Question: When I type into the EditText box, the RelativeLayout containing it does not expand. The problem is I want it to.
Here's a visual display of the problem:

There's about 5 lines of gibberish typed in there and you can see the 2nd to last line cut off. Up to a maximum of 5 lines should be showing, but they're not, most likely because they're inside a layout whose height is set to wrap the contents. How can I make the parent layout expand when the EditText expands?
Here is the problem xml displaying the message box you see in the picture:
'''
<RelativeLayout
android:id="@+id/group_chat_form"
android:layout_width="match_parent"
android:layout_height="wrap_content"
android:layout_alignParentBottom="true"
android:layout_marginTop="5dp"
android:background="@drawable/transparent_background2" >
<TextView
android:id="@+id/send_msg_button"
android:layout_width="wrap_content"
android:layout_height="wrap_content"
android:layout_alignParentRight="true"
android:background="@drawable/transparent_background2"
android:text="Send" />
<EditText
android:id="@+id/group_chat_input_box"
android:layout_width="wrap_content"
android:layout_height="wrap_content"
android:layout_alignParentLeft="true"
android:layout_alignBottom="@id/send_msg_button"
android:layout_toLeftOf="@id/send_msg_button"
android:background="#<PHONE>"
android:hint="Type a message..."
android:textColorHint="#EEEEEE"
android:inputType="textMultiLine"
android:maxLines="5"
android:paddingLeft="5dp"
android:paddingRight="5dp"
android:paddingTop="4dp"
android:paddingBottom="4dp"
android:textColor="#FFFFFF"
android:textSize="20sp"
android:shadowColor="#000000"
android:shadowRadius="3"
android:shadowDx="3"
android:shadowDy="3"/>
</RelativeLayout>
'''
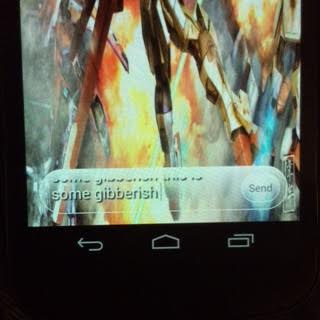
Answer: > How can I make the parent layout expand when the EditText expands?
This isn't working because the 'EditText' is anchored to the 'TextView' with
'''
android:layout_alignBottom="@id/send_msg_button"
'''
The 'EditText' is trying to expand down but it can't since it isn't allowed to go below that point.
Removing this and anchoring it to the top of the 'TextView' will solve that issue but creates other problems with the placement of the 'TextView' if the 'EditText' grows too much.
I've tested some of my suggestions from comments and it seems to give what you want. You will find my example below with some changes in bg and colors just to work with my test project.
'''
<RelativeLayout xmlns:android="http://schemas.android.com/apk/res/android"
xmlns:tools="http://schemas.android.com/tools" android:layout_width="match_parent"
android:layout_height="match_parent" android:paddingLeft="@dimen/activity_horizontal_margin"
android:paddingRight="@dimen/activity_horizontal_margin"
android:paddingTop="@dimen/activity_vertical_margin"
android:paddingBottom="@dimen/activity_vertical_margin" tools:context=".MainActivity">
<RelativeLayout
android:id="@+id/group_chat_form"
android:layout_width="match_parent"
android:layout_height="wrap_content"
android:layout_alignParentBottom="true"
android:layout_marginTop="5dp"
android:background="@drawable/abc_item_background_holo_dark" >
<TextView
android:id="@+id/send_msg_button"
android:layout_width="wrap_content"
android:layout_height="wrap_content"
android:layout_alignParentRight="true"
android:layout_alignBottom="@id/group_chat_input_box"
android:background="@drawable/abc_item_background_holo_light"
android:text="Send" />
<EditText
android:id="@+id/group_chat_input_box"
android:layout_width="wrap_content"
android:layout_height="wrap_content"
android:layout_alignParentLeft="true"
android:layout_toLeftOf="@id/send_msg_button"
android:background="#FFFFFF"
android:hint="Type a message...Type a message...Type a message...Type a message...Type a message...Type a message...
Type a message...Type a..."
android:inputType="textMultiLine"
android:maxLines="5"
android:paddingLeft="5dp"
android:paddingRight="5dp"
android:paddingTop="4dp"
android:paddingBottom="4dp"
android:textColor="#FFFFFF"
android:textSize="20sp"
android:shadowColor="#000000"
android:shadowRadius="3"
android:shadowDx="3"
android:shadowDy="3"/>
</RelativeLayout>
</RelativeLayout>
'''